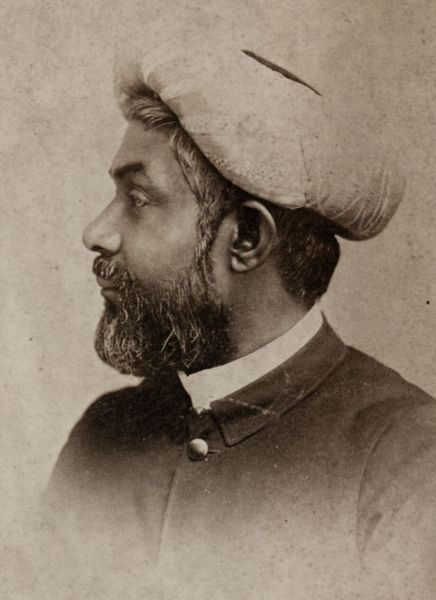
Titel: Mann mit "Bora" Kopfbedeckung
Künstler: Raja Lala Deen Dayal
Schlagwörter: kopf, mann, schatten, weiß, ocker, braun, grau, haar, hut, licht, mund, nase, ohr, profil, schwarz, stirn, blick, alt, anzug, bart, hemd, jacke, mütze, augen, diener, gesicht, haupt, kragen, mensch, vollbart, bildnis, herr, portrait, porträt, auge, haare, mantel, augenbrauen, bruststück, en face, knopf, lippe, lippen, ohren, schulter, kopfbedeckung, sepia, brauen, seitenansicht, augenbraue, kinnbart, jacket, foto, fotografie, photographie, orient, schwarz weiss, portait, seite, backenbart, stehkragen, herrscher, ohrmuschel, photo, portät, dunkle haare, fotographie, indien, turban, türkei, abbildung, araber, fotgrafie, graue haare, türke, osmane, orientale, bedeckung, moslem, iran, nadar, muslim, inder, pakistani, ausländer, ohra, profil nach links, foto schwarzweiß, orientale im halbprofil, augenbraue hochgezogen, jacke mit muster